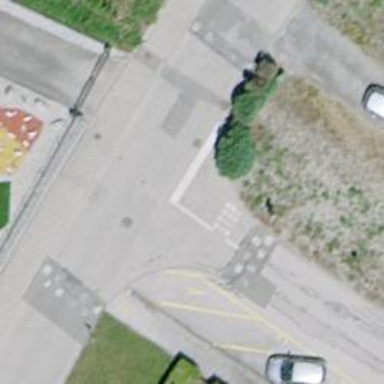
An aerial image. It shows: Traffic calming table.